Aerial crown-view tile of a tropical tree (Barro Colorado Island, Panama), acquired 20250124:
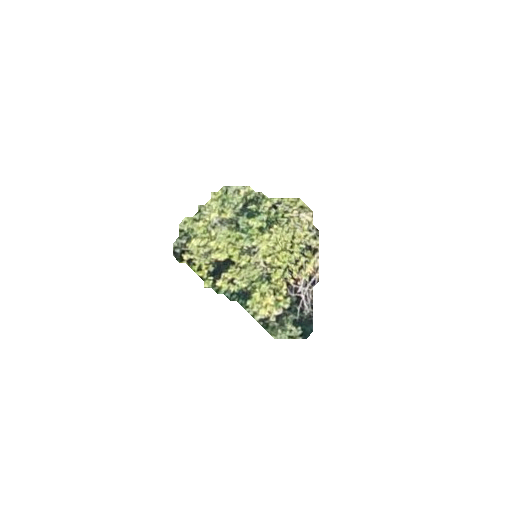
Species: Anacardium excelsum
GBIF accepted scientific name: Anacardium excelsum
Crown area: 22.311 m²